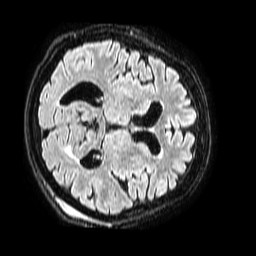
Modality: FLAIR
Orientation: axial
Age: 79
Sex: female
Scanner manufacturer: philips
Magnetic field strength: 1.5 T
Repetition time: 4.8 s
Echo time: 0.3 s